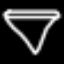
Label: diamond